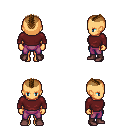
a pixel art fantasy rpg character, female body template, human, tanned skin, maroon long-sleeve shirt, magenta pants, brown short mohawk hairstyle, maroon shoes, four views (front, back, left, right), 2x2 character sprite sheet, small pixel art, hard edges, no anti-aliasing